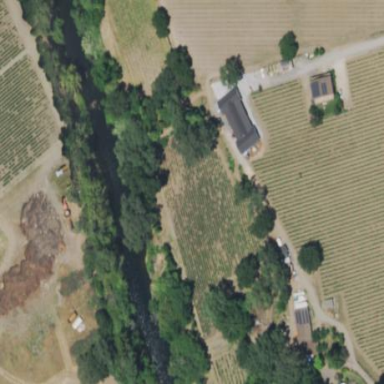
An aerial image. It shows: Vineyard with wine grapes as the crop.